Aerial crown-view tile of a tropical tree (Barro Colorado Island, Panama), acquired 20250915:
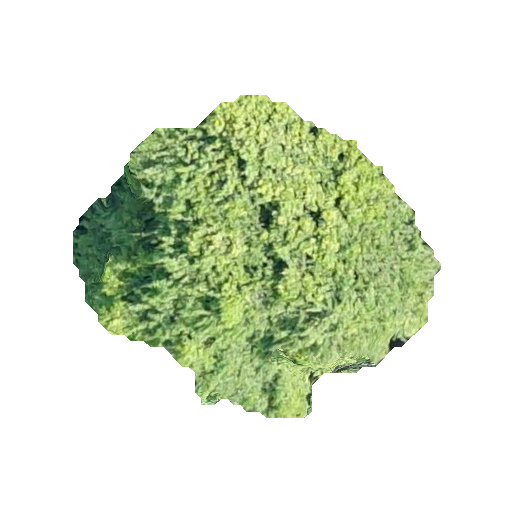
Species: Prioria copaifera
GBIF accepted scientific name: Prioria copaifera
Crown area: 112.264 m²